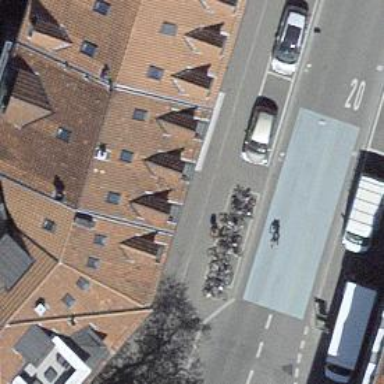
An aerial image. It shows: Bicycle parking with wide stands available.